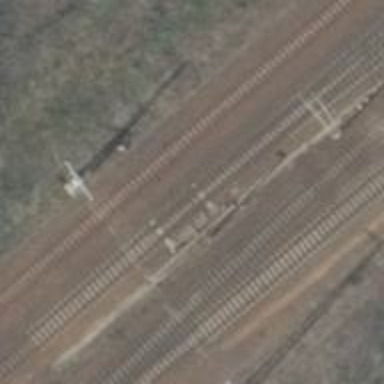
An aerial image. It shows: Railway switch.